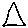
Label: triangle